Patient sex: M
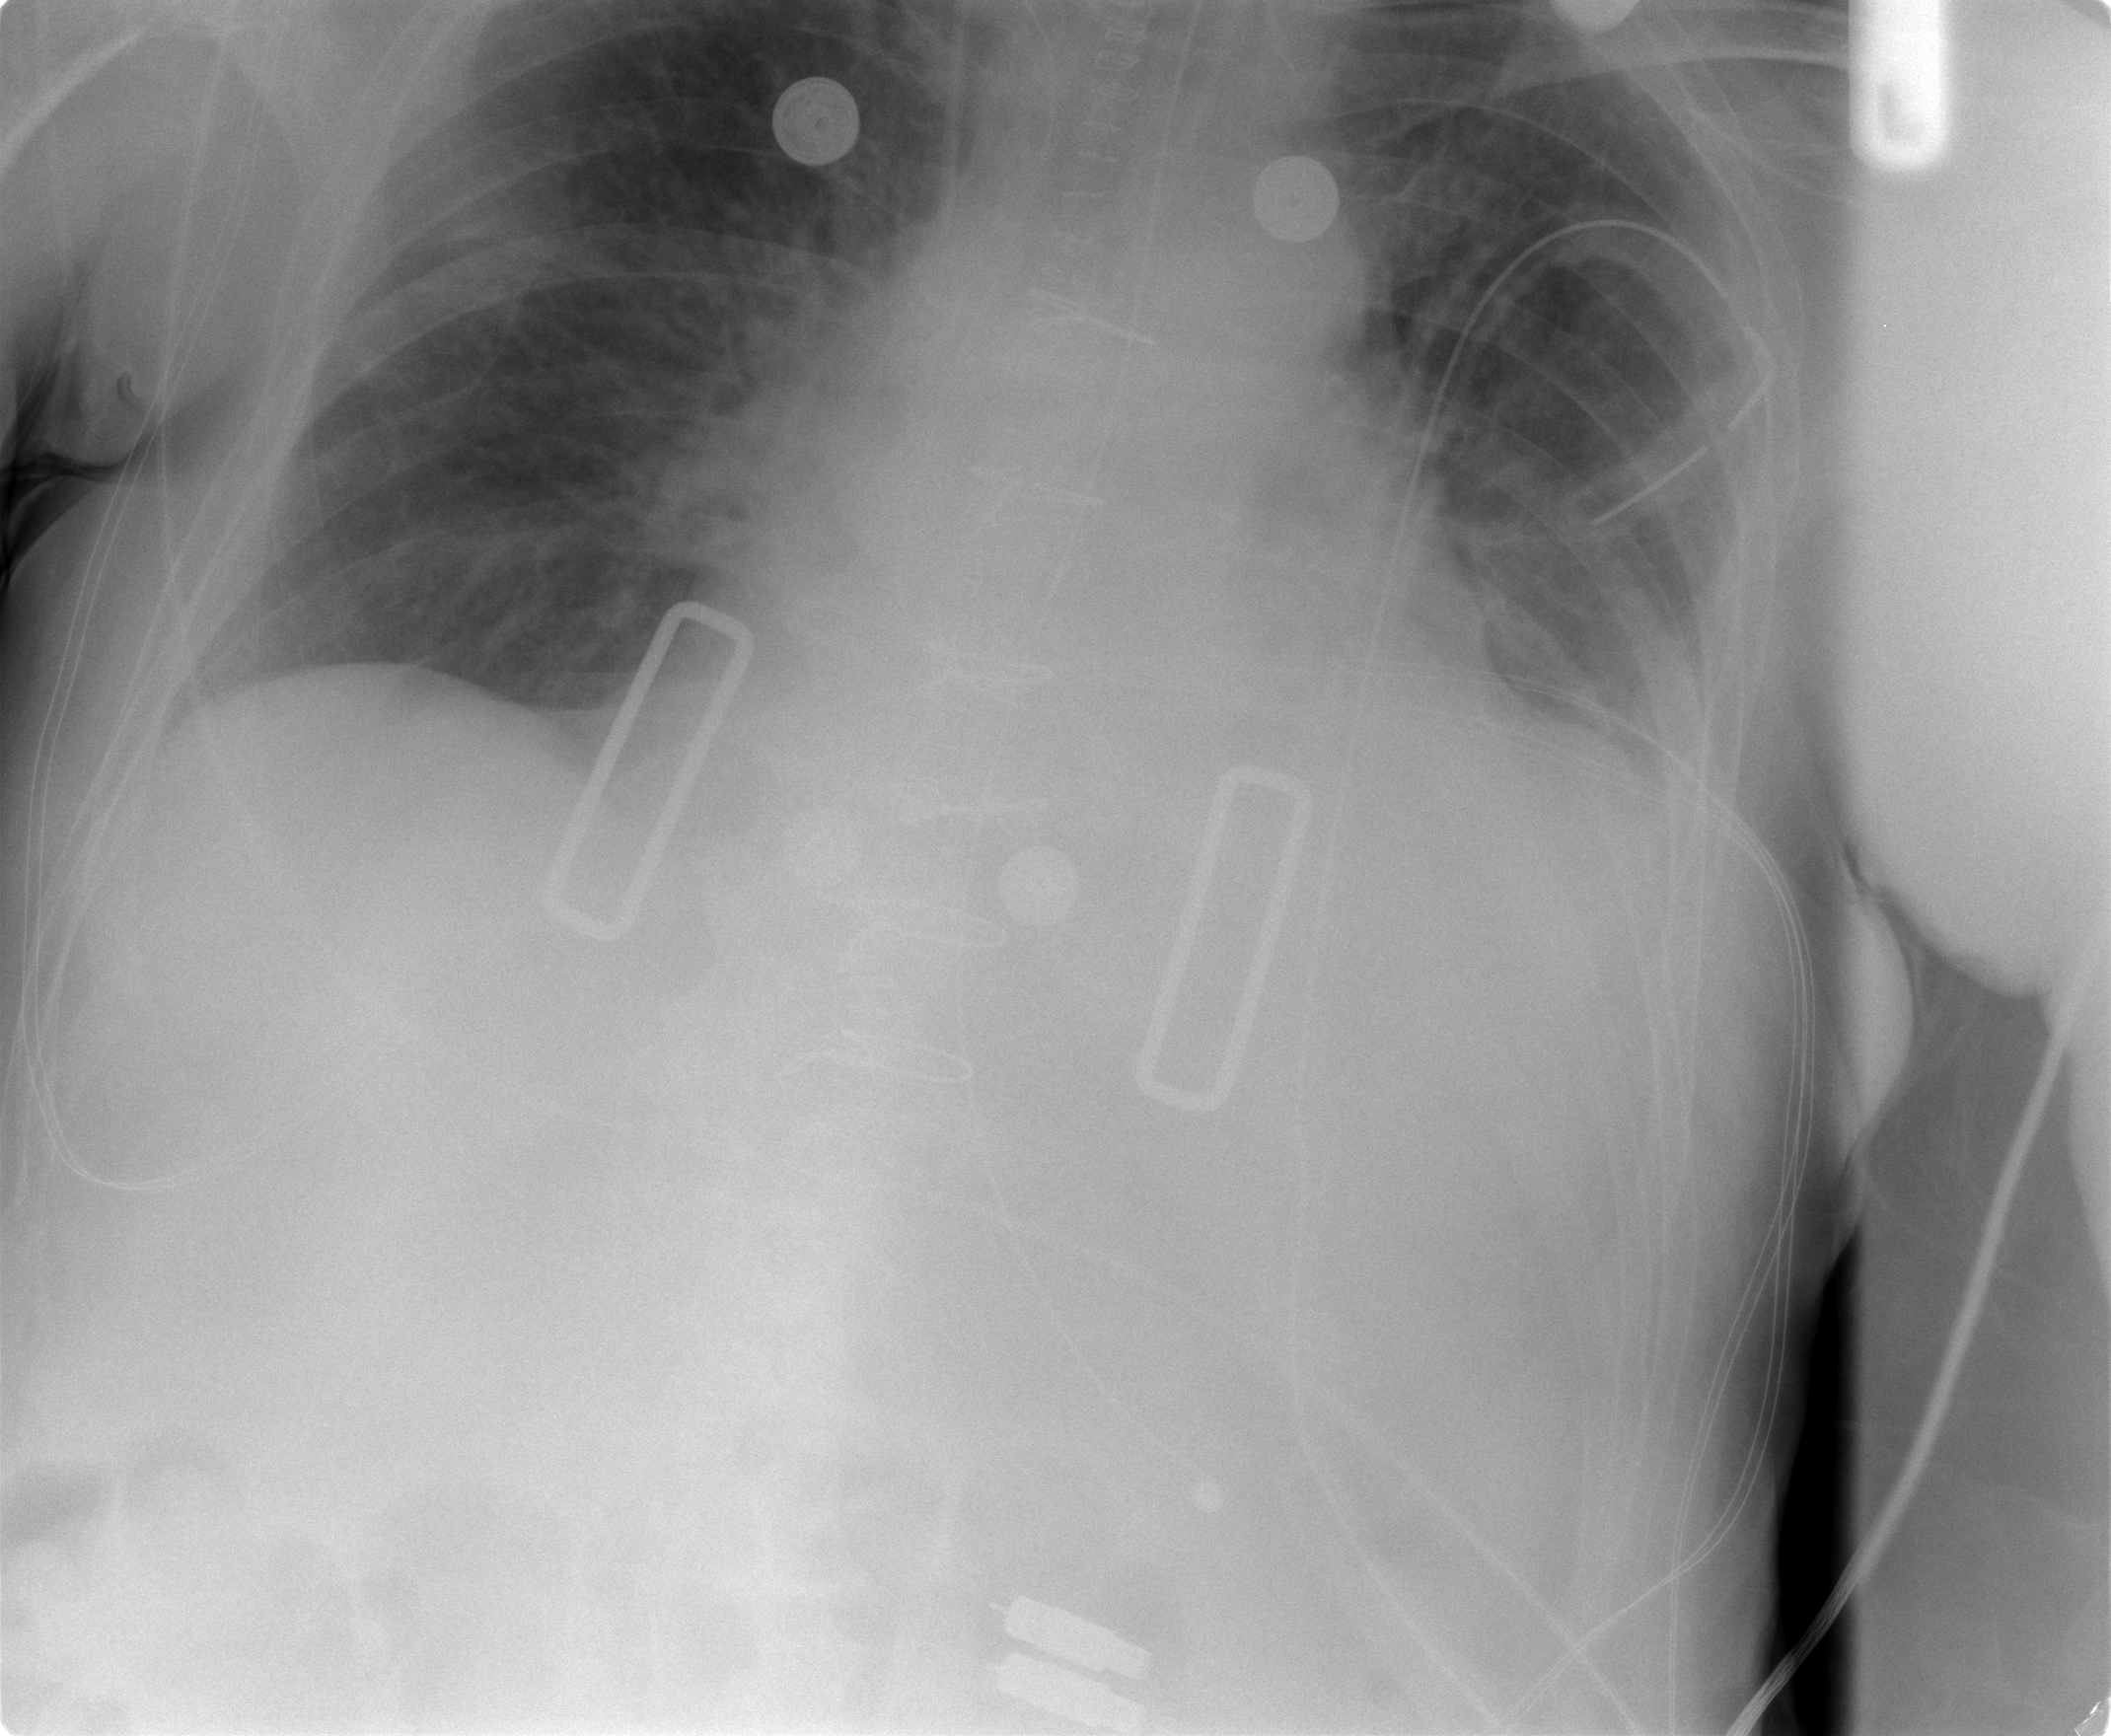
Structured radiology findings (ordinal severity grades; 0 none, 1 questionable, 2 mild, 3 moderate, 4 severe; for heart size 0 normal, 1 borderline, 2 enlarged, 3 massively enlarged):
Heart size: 0
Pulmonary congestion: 3
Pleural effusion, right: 0
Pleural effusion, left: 2
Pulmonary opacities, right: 0
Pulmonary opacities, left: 2
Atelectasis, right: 0
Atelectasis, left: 2